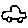
Label: car